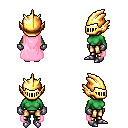
a pixel art fantasy rpg character, female body template, orc, green skin, pink cape, gold greaves, gold pageboy hairstyle, gold helm, metal gloves, metal boots, four views (front, back, left, right), 2x2 character sprite sheet, small pixel art, hard edges, no anti-aliasing